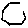
Label: hexagon